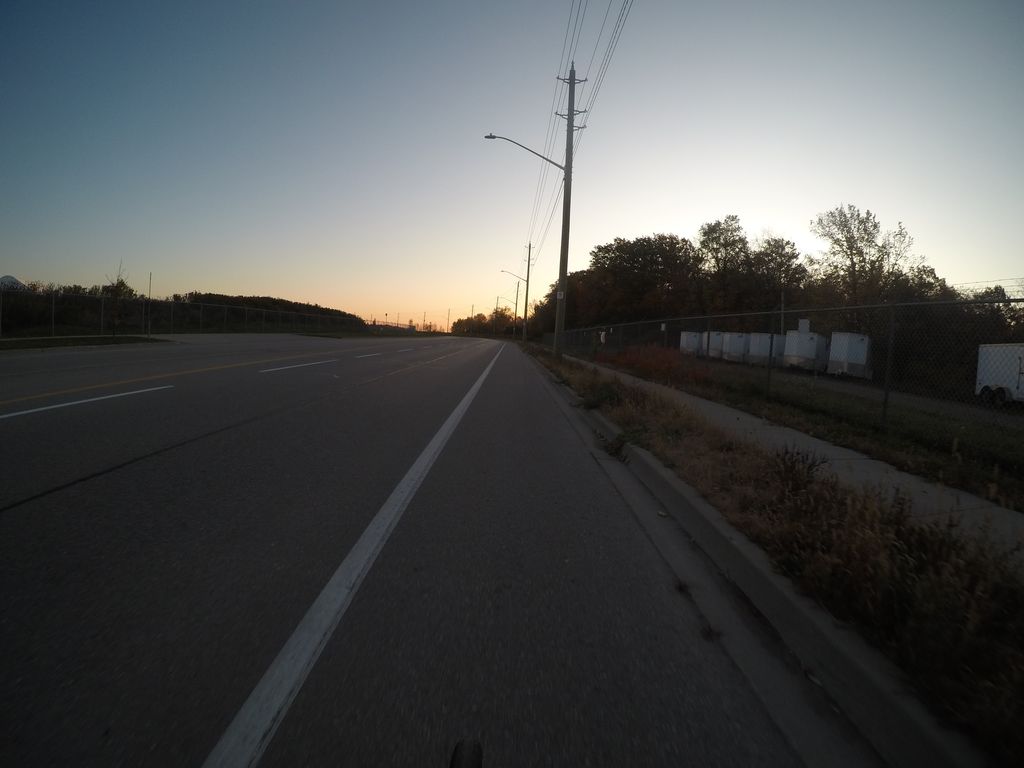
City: kitchener-waterloo